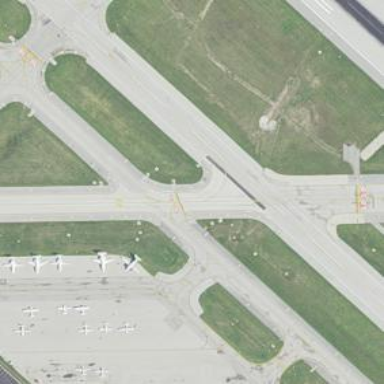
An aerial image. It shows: Image of taxiway at airport.